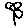
Label: flower